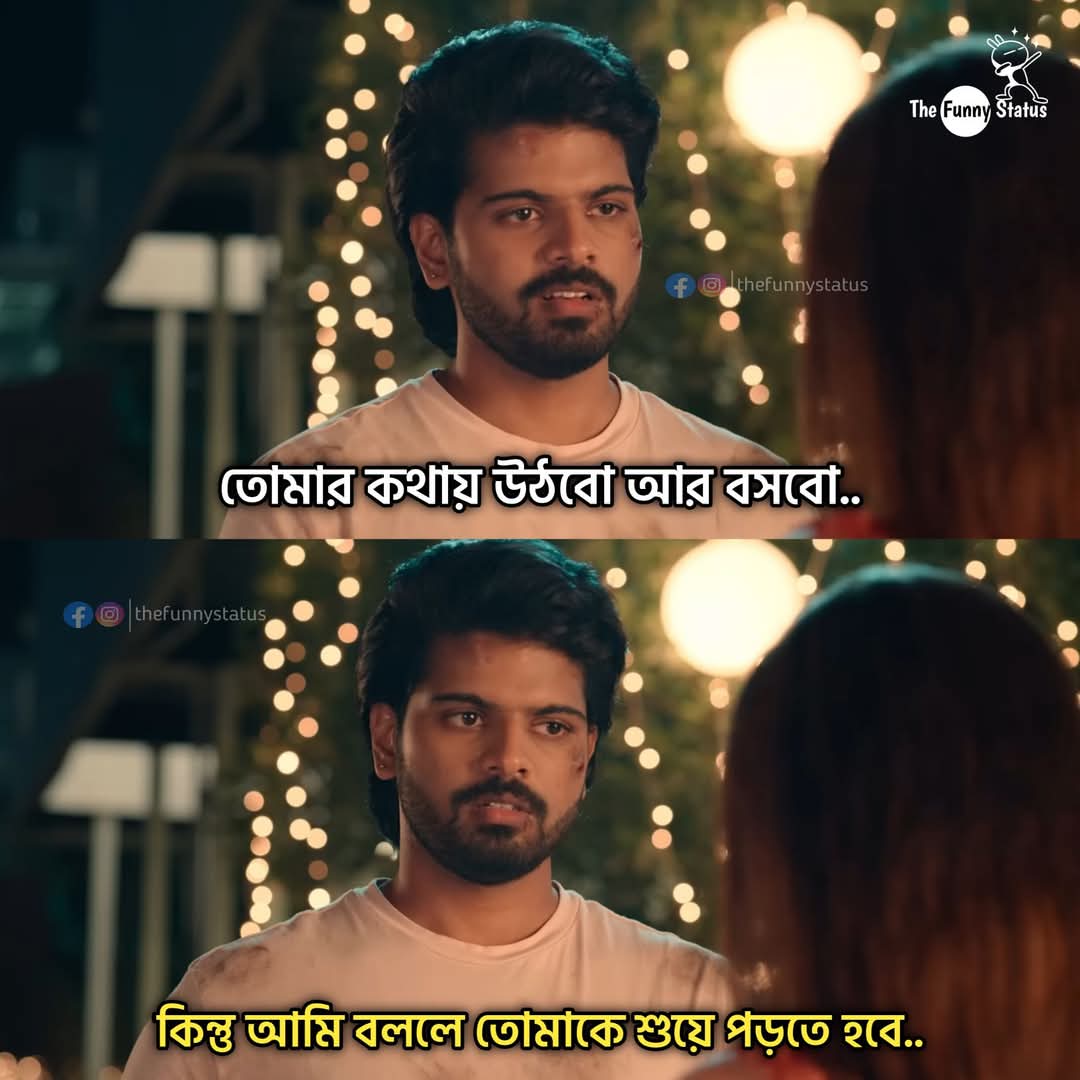
Text: তোমার কথায় উঠবো আর বসবো..
কিন্তু আমি বললে তোমাকে শুয়ে পড়তে হবে..
Label: Non Hate